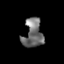
Tissue: prostate
Cell type: T cells
Senescence score: 0.3003
Nuclear area (px): 537
Mean DAPI intensity: 111.877